Aerial crown-view tile of a tropical tree (Barro Colorado Island, Panama), acquired 20241112:
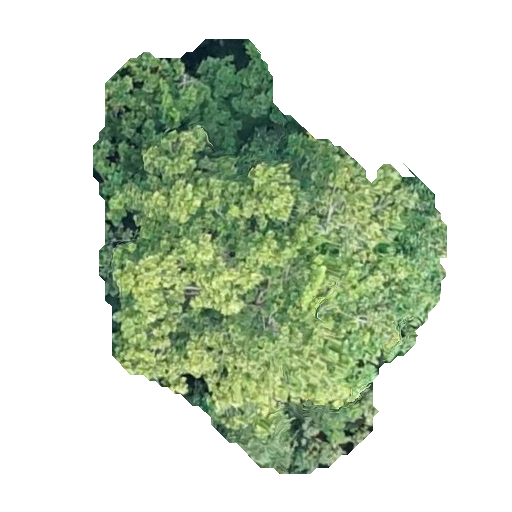
Species: Anacardium excelsum
GBIF accepted scientific name: Anacardium excelsum
Crown area: 158.888 m²